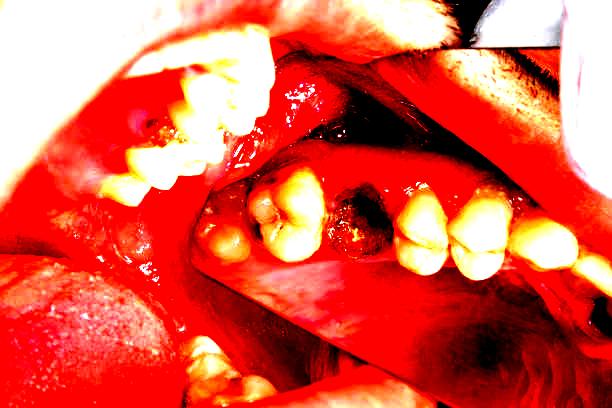
Condition: Gingivitis